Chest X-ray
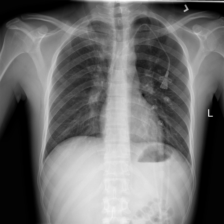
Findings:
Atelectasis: negative
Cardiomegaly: negative
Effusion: negative
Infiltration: positive
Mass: negative
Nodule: negative
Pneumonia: negative
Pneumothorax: negative
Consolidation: negative
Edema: negative
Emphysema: negative
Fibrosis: negative
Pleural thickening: positive
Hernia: negative